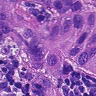
Metastatic tissue present: yes